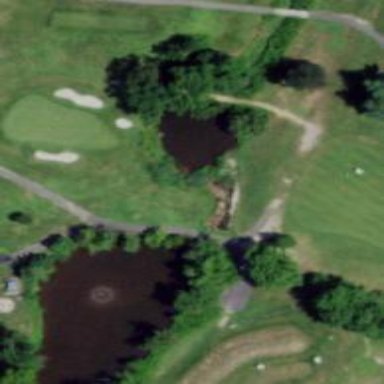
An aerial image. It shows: Service road with bridge used as golf cart path.